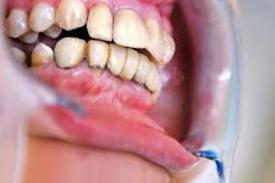
Condition: Tooth Discoloration